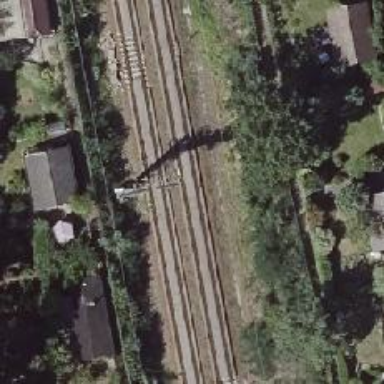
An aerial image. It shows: Railway signal.